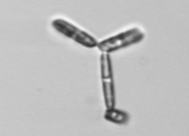
Label: Thalassionema